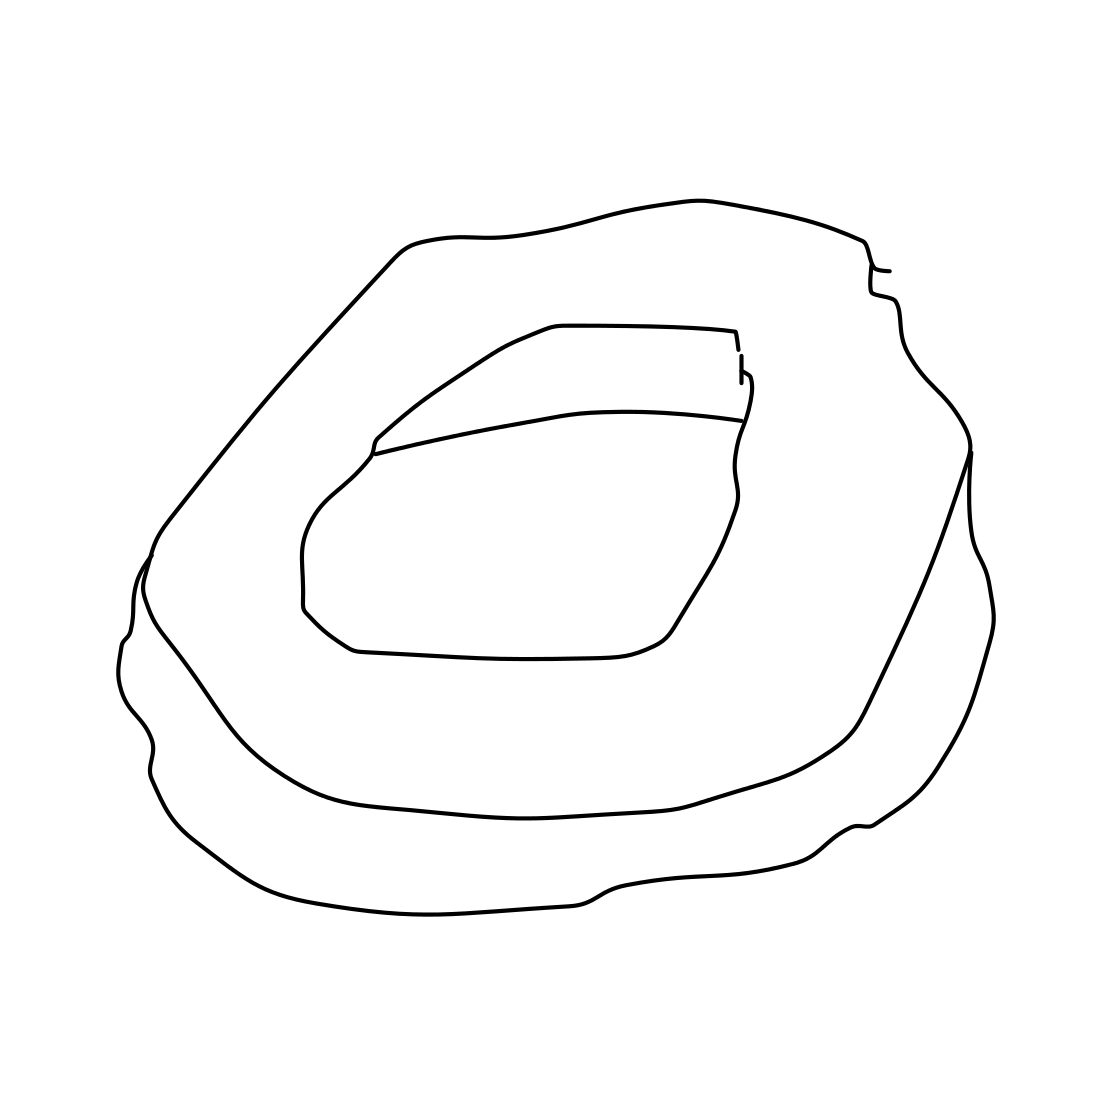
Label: donut